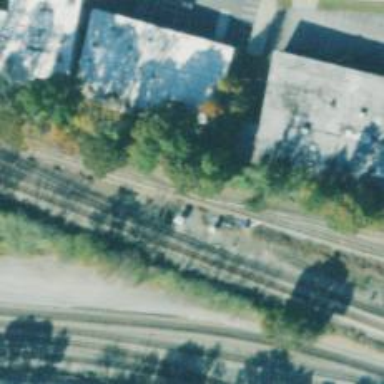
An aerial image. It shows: Railway spur junction.